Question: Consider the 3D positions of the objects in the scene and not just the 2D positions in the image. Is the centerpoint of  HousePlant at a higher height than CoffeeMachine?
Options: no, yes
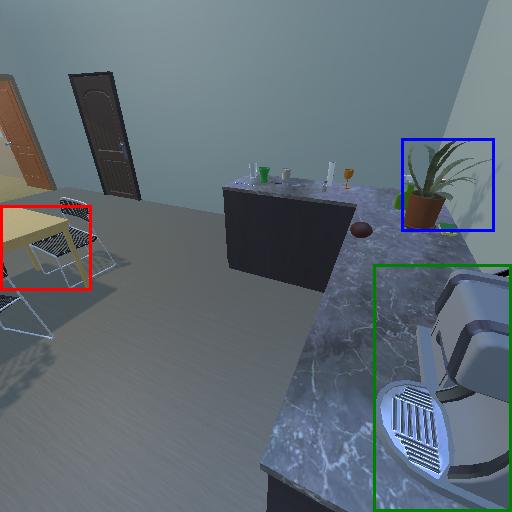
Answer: no